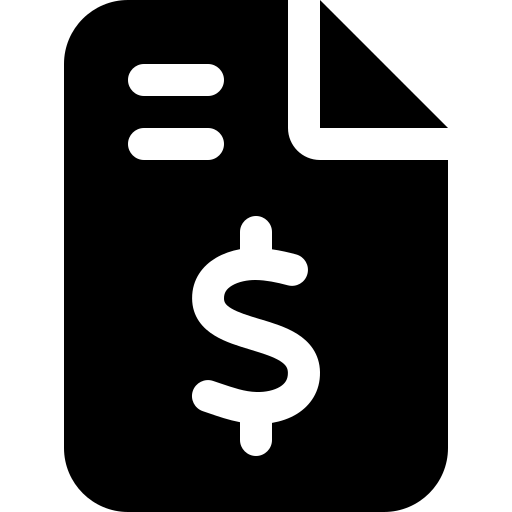
Tags: icon, FontAwesome, fa-icon, solid, file, invoice, dollar